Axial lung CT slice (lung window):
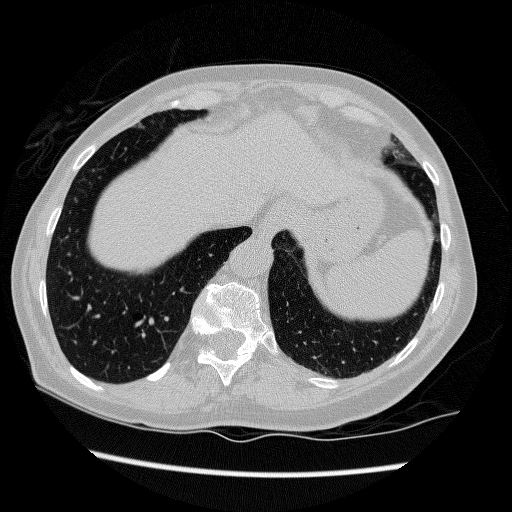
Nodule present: no